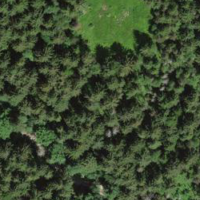
EUNIS habitat code: 43
Species observed at this site:
Oxalis acetosella